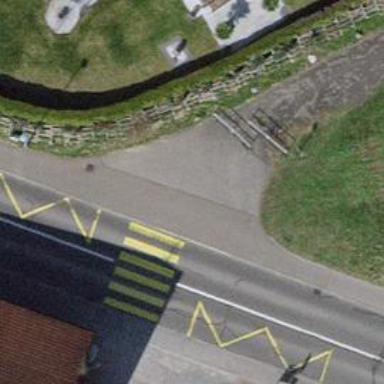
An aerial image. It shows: Cycle barrier.